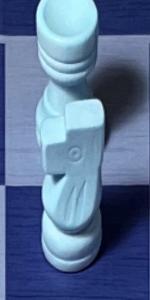
Label: Knight_White